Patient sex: M
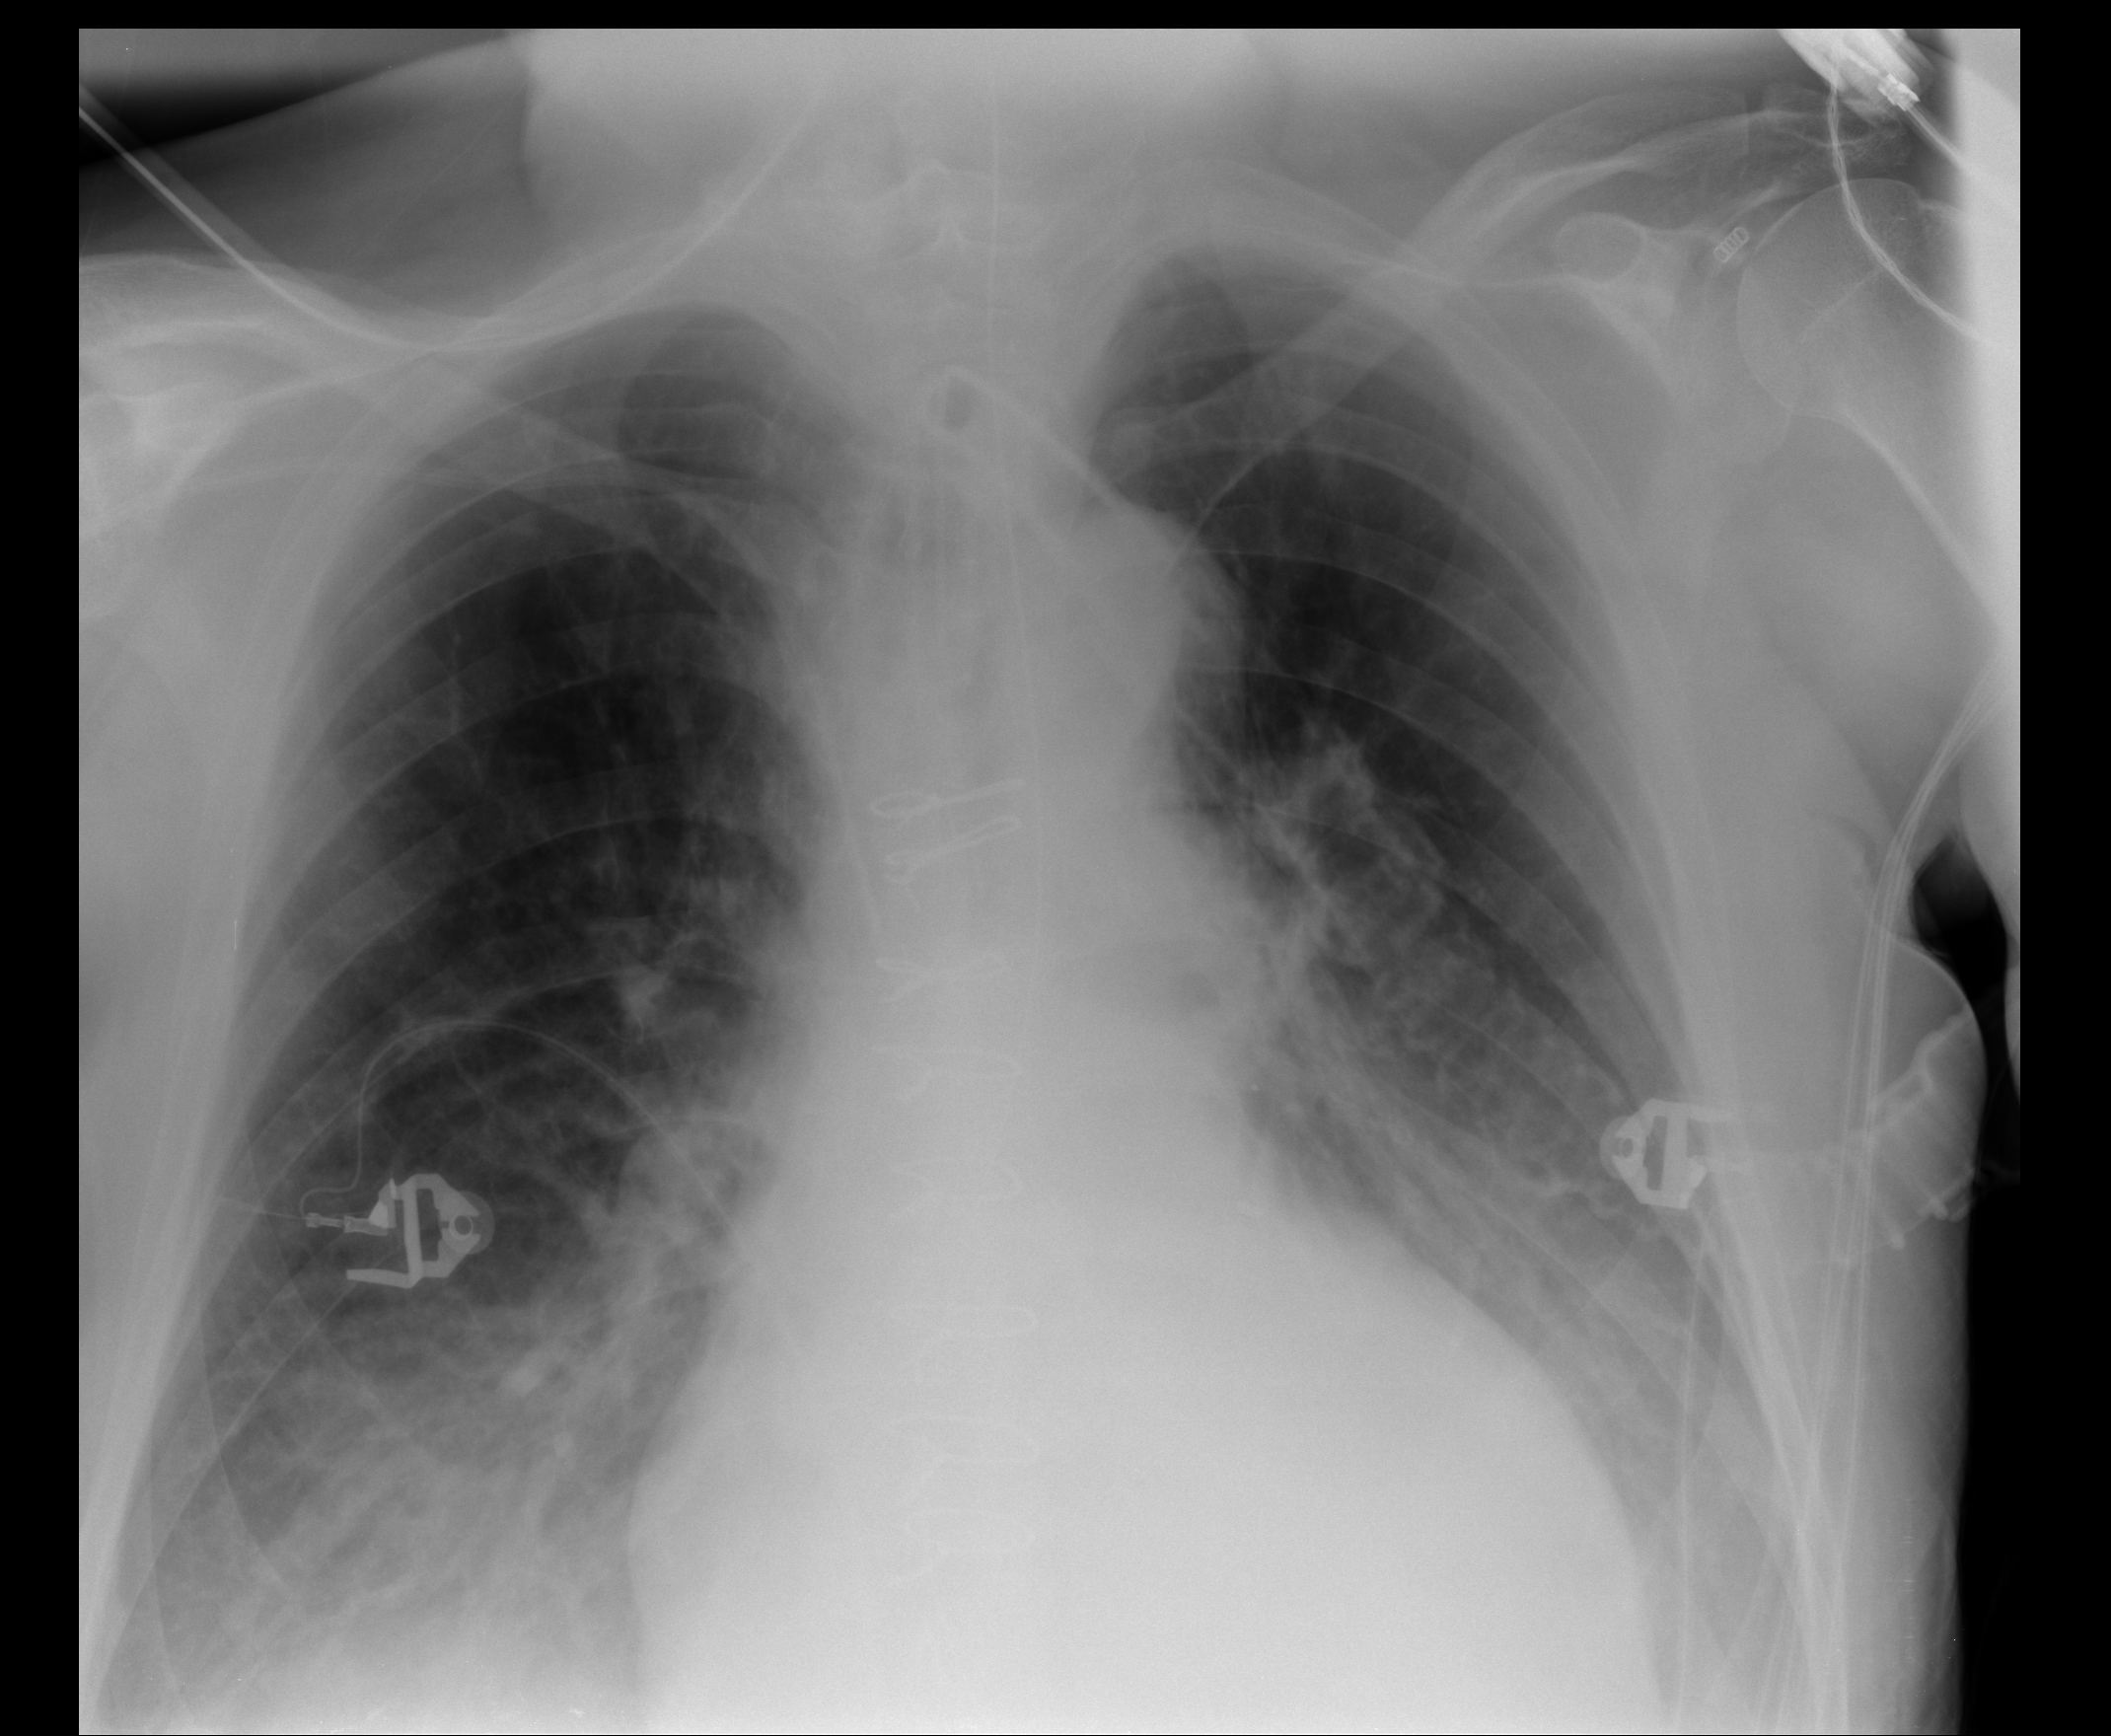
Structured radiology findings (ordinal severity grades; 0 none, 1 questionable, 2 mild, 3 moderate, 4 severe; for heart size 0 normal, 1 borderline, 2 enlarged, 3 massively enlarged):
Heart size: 2
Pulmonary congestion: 1
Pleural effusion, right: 2
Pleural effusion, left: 2
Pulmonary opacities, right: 1
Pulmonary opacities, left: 0
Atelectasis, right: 2
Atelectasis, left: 2